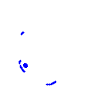
Particle: pion